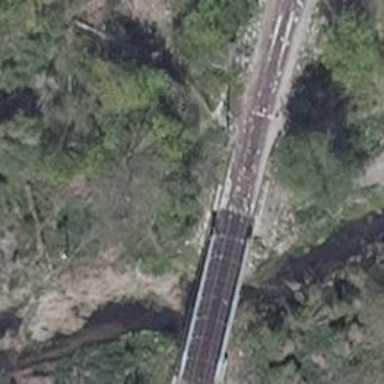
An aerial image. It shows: Railway bridge with electrified contact lines leading to service yard.